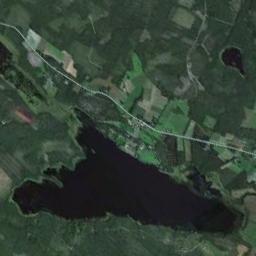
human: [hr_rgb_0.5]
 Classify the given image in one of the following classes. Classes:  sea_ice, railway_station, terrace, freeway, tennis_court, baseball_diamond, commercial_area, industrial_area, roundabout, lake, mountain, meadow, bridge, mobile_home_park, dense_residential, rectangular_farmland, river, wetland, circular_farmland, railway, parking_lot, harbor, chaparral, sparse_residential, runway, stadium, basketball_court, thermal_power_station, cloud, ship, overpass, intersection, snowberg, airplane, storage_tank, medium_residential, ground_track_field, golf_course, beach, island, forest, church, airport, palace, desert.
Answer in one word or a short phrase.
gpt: lake